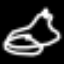
Label: frog